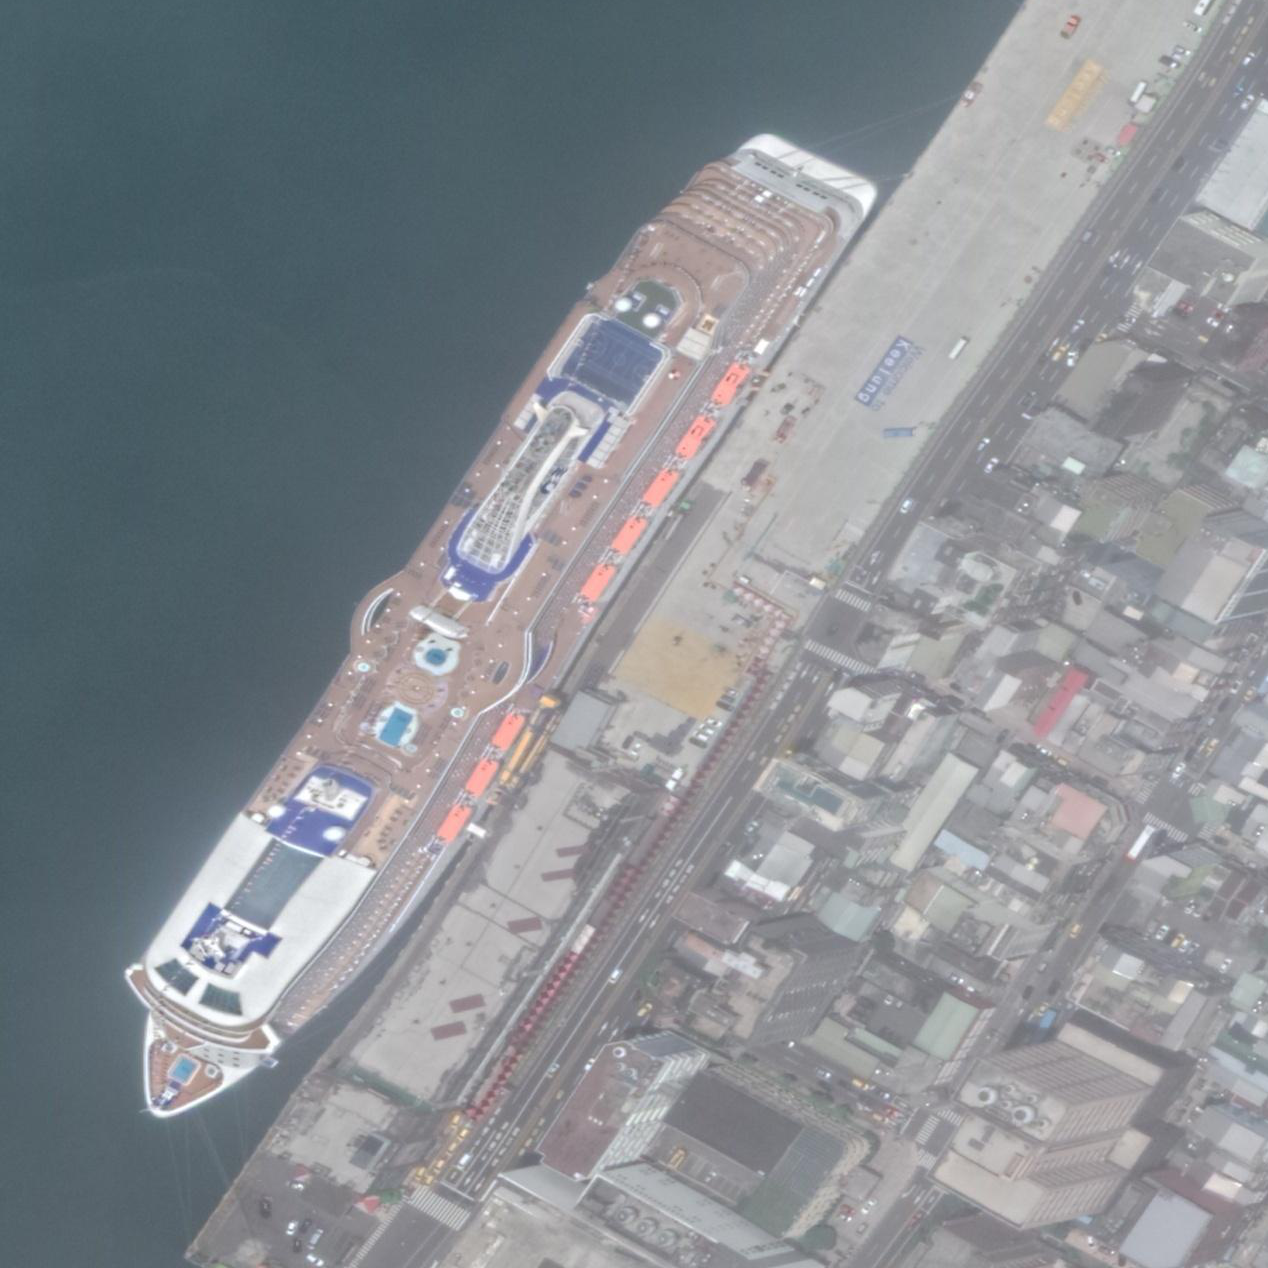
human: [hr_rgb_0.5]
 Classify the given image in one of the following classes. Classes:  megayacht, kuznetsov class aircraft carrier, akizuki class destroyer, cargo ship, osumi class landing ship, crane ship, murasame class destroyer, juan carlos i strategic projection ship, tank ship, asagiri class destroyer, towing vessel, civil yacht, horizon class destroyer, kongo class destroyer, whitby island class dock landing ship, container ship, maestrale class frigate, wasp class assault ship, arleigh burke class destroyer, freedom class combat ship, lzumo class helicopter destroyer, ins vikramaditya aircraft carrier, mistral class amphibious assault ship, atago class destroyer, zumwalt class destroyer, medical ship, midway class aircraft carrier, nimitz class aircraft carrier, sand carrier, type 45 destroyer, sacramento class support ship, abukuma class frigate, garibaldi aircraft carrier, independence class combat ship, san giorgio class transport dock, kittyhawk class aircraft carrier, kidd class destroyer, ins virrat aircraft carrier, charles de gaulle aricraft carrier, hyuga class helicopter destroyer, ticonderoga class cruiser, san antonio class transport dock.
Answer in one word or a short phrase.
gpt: Megayacht